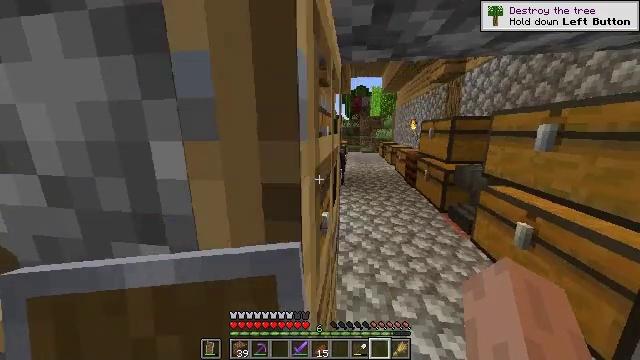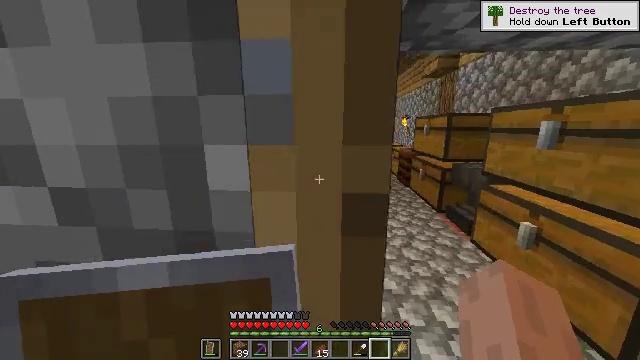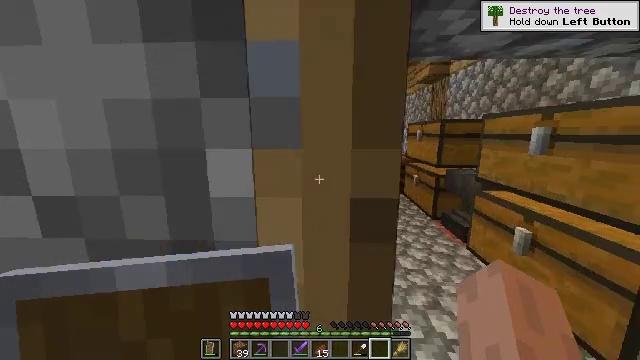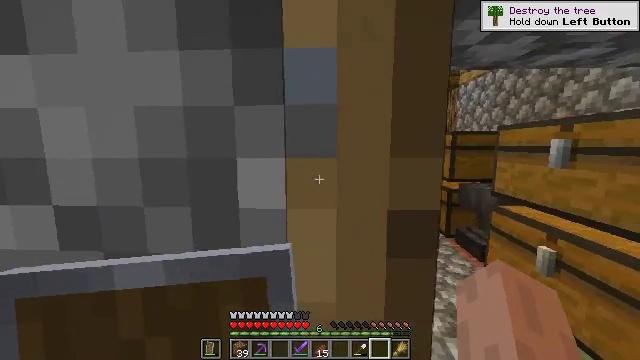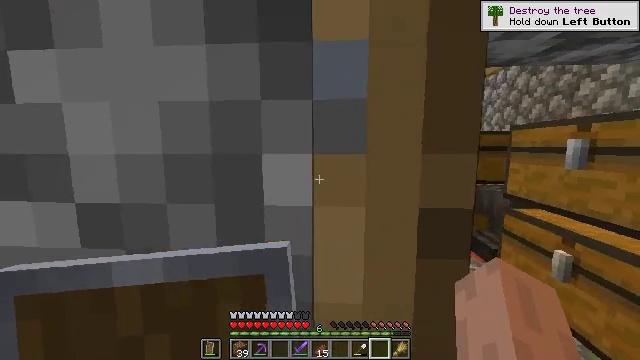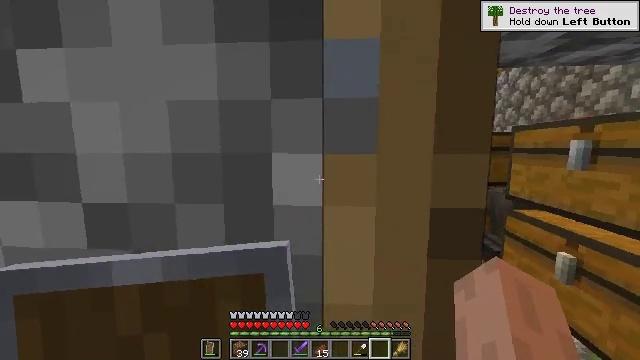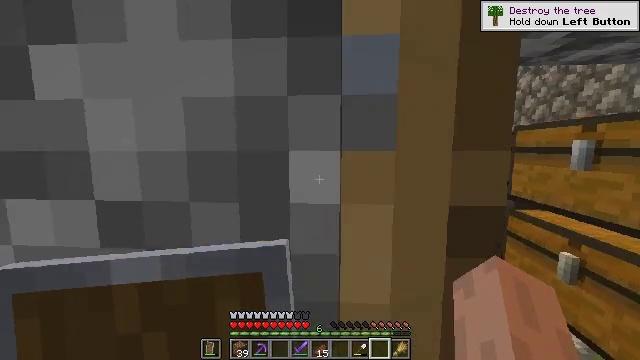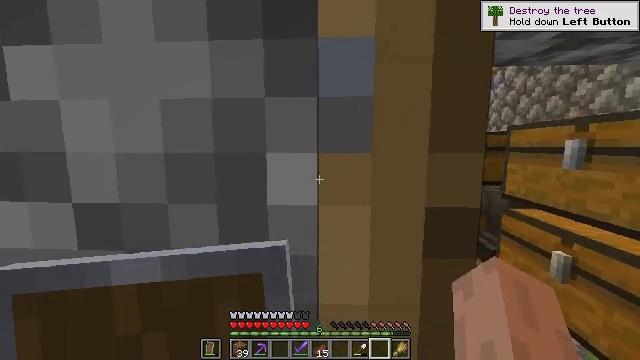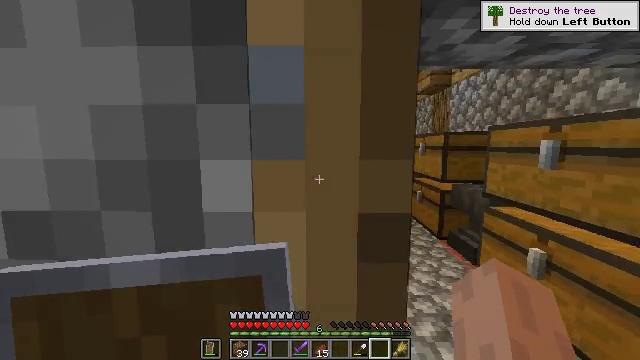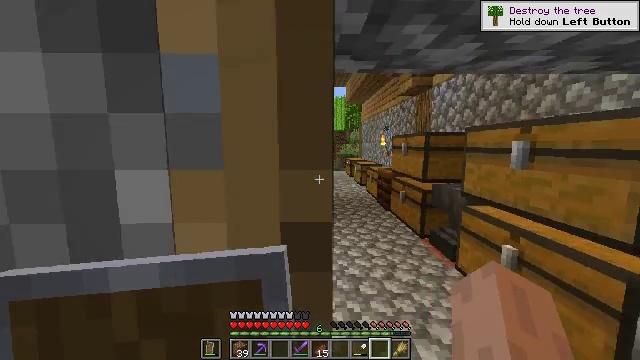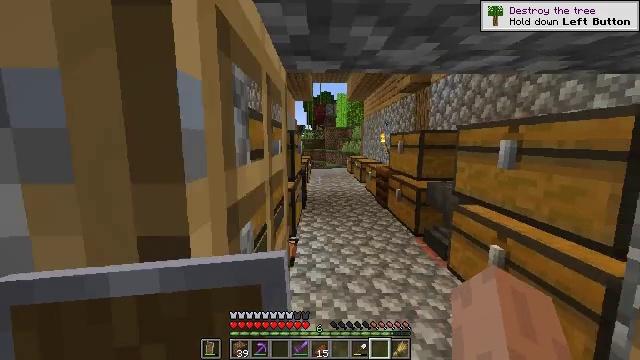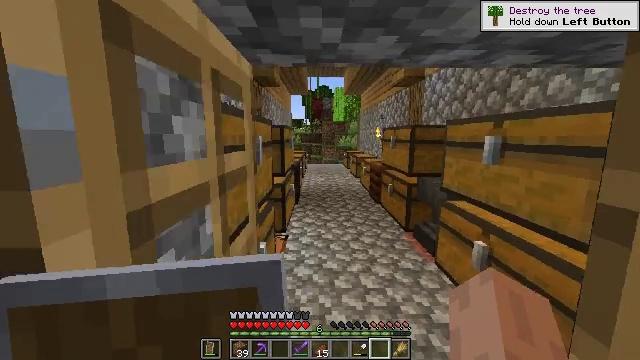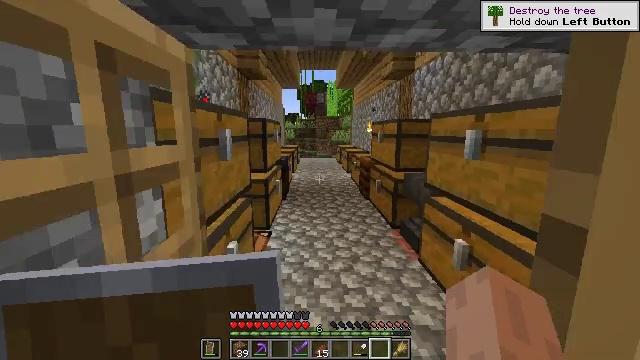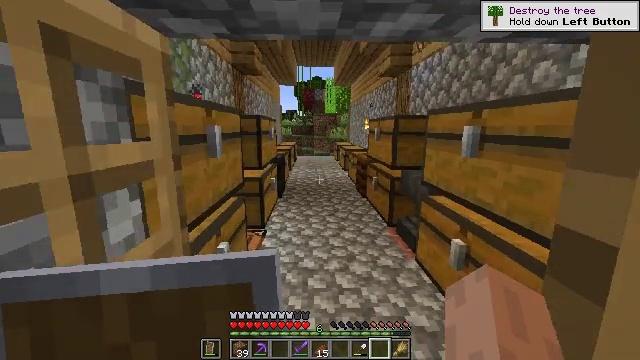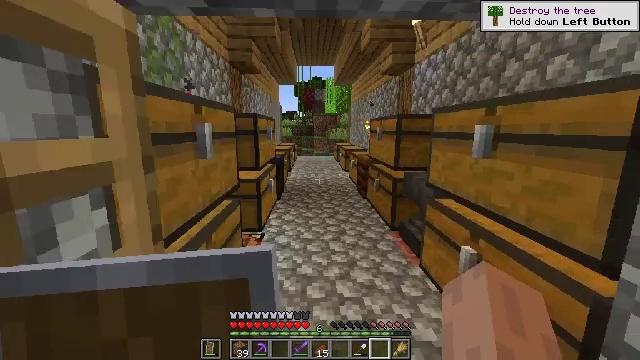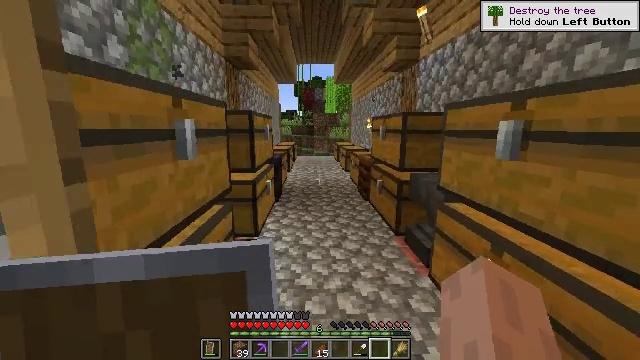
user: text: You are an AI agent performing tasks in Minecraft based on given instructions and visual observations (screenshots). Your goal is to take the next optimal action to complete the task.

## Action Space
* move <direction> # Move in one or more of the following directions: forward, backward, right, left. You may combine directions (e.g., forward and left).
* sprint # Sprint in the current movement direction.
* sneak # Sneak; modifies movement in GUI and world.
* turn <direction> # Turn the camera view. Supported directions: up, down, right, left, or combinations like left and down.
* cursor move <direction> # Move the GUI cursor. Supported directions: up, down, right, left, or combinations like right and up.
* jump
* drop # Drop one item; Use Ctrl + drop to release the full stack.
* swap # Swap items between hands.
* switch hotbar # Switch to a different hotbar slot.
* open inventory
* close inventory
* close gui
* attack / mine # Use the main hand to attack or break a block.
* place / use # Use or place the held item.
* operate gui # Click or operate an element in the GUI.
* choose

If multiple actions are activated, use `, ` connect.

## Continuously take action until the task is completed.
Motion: motion action
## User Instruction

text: Retrieve the observer from a structure.
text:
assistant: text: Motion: move forward, turn right
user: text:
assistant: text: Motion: move forward, turn right and up
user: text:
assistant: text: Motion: move forward, turn up
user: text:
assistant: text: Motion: move forward
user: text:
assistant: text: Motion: move forward
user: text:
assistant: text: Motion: move forward
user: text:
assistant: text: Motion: move forward and move right
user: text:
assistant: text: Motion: move forward and move right, turn right
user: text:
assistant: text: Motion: move forward and move right, turn right
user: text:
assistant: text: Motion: move forward and move right
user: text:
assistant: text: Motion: move forward and move right, turn down
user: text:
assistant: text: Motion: move forward and move right, turn down
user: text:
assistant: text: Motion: move forward
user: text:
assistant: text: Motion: move forward
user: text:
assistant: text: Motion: move forward
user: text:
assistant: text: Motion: move forward
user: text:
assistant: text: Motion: move forward
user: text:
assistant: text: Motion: move forward
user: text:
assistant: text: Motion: move forward
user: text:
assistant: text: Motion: move forward
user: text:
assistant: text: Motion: move forward
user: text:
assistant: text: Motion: move forward
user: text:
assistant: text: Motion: move forward
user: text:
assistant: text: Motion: move forward
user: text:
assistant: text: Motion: move forward, turn right
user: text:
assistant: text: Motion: move forward, turn right and up
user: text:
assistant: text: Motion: move forward, turn right and up
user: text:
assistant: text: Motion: move forward and move left, turn right
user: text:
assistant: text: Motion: move forward and move left, turn right
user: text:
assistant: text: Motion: move forward and move left, turn right